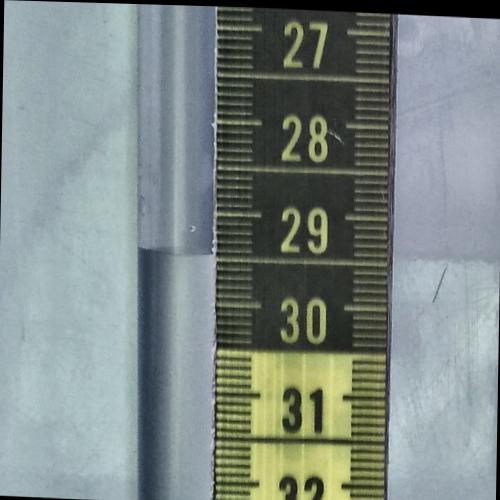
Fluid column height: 29.5 cm